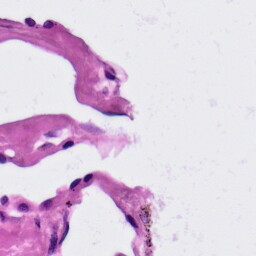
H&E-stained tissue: Lung